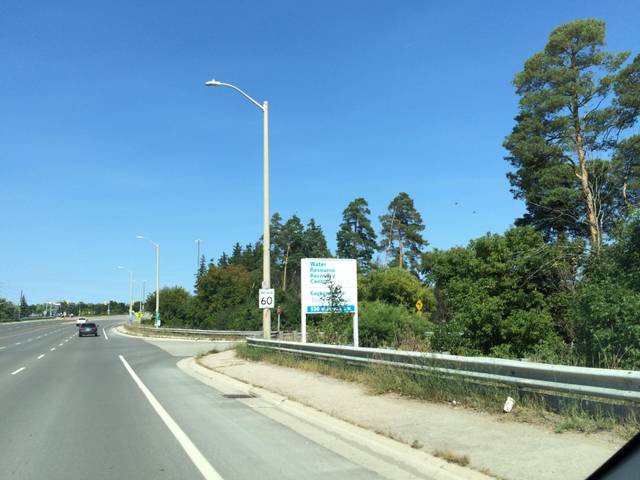
Region: Canada
Coordinates: 43.524, -80.267